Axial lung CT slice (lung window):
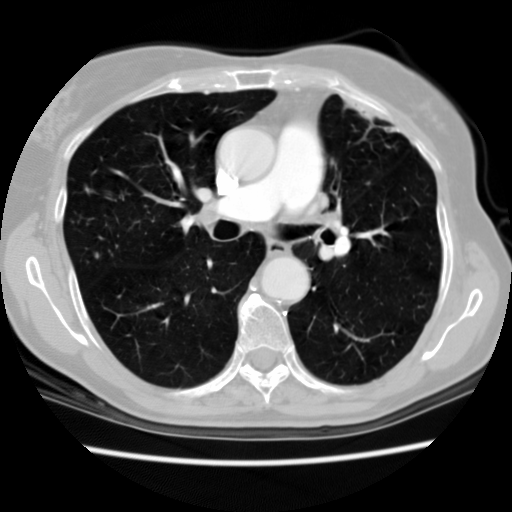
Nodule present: no